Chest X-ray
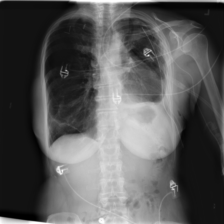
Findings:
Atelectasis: negative
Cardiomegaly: negative
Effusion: positive
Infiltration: negative
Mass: negative
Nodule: negative
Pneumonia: negative
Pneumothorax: positive
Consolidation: negative
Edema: negative
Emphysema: negative
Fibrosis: negative
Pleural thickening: positive
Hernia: negative